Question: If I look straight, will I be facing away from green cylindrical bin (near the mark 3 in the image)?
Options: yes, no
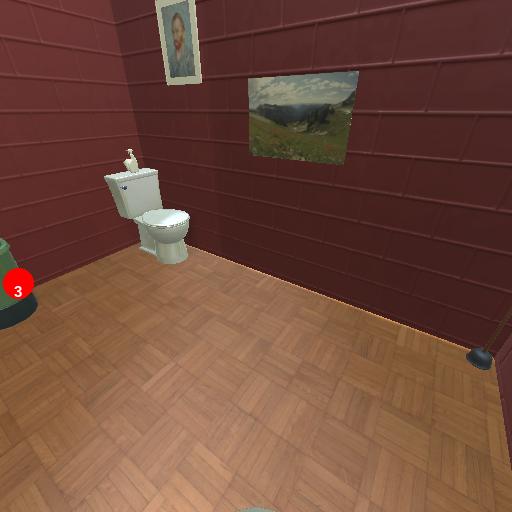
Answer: yes